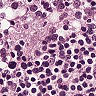
Metastatic tissue present: no